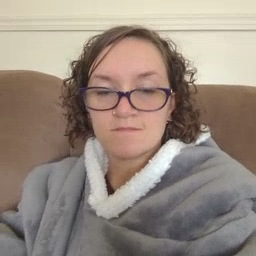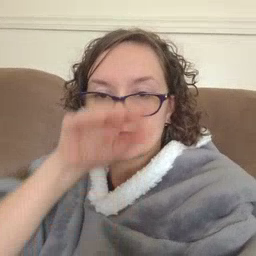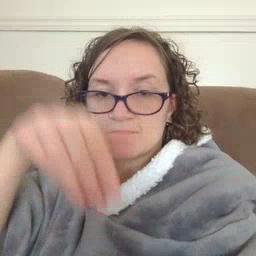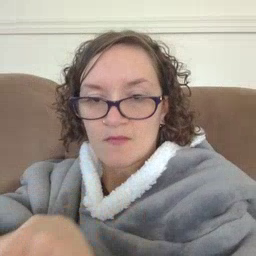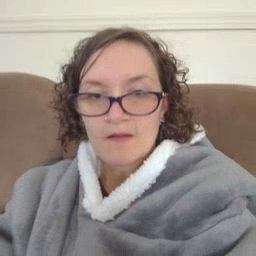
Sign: elephant